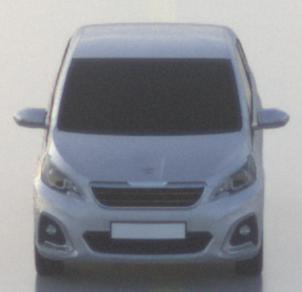
Make: Peugeot
Model: 108 1.0 VTi 68
Detailed model: 108
Model produced from: 2015/03
Model produced until: 2016/10
Doors: 3
Color: white
Road condition: wet road
Daytime: sunrise or sunset
Contrast: low contrast